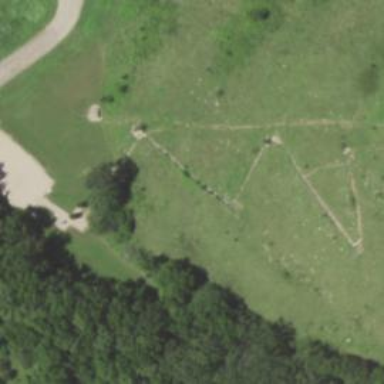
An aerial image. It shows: Historic monument.